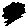
Label: cat